Question: I'm trying to set last month 'xAxis' of dynamic data dynamic data.

If the graph last value month is aug 20, it should follow in previous months too. e.g. aug 19, aug 18, aug 17. And if it is oct 20, it should be oct 19, oct 18, oct 17.
Highcharts xAxis is 'datetime' it is adjusting as per dynamic data.
'''
Highcharts.chart('container', {
chart: {
type: 'line'
},
title: {
text: 'Monthly Average Temperature'
},
xAxis: {
type: 'datetime',
labels:{
/*formatter: function(){
var getDate = new Date(this.value);
var months = ['Jan', 'Feb', 'Mar', 'Apr', 'May', 'Jun', 'Jul', 'Aug', 'Sep', 'Oct', 'Nov', 'Dec'];
var mMonth = getDate.getMonth() === 0 ? 11 : getDate.getMonth() - 1;
return months[mMonth] +', '+ getDate.getFullYear().toString().substr(-2);
},*/
//offsetY:-10000,
//enable:true,
//distance:100,
//align:'right'
//skew3d:true
//x:-30,
//y: 0
//left:1000
//align: 'left',
},
//tickPixelInterval: 72,
//visible:false,
endOnTick:true,
//endOnTick:true,
//tickmarkPlacement:'on',
//tickWidth: 1,
//min:1
//offset: -30,
//enabled:false,
//offsetX:-100
//
//left: -10
},
yAxis:{
offset:0
},
/*plotOptions: {
line : {
dataLabels : {
enabled : true,
formatter: function() {
var first = this.series.data[0],
last = this.series.data[this.series.data.length - 1];
//return this.x;
if ((this.point.category === first.category && this.point.x === first.x) ||
(this.point.category === last.category && this.point.x === last.x)) {
console.log(this.x);
//return this.x;
}
return "";
}
},
}
},*/
series: [{
name: 'Tokyo',
data: [
[1596240000000, 5.32],
[1593561600000, 8.12],
[1590969600000, 11.29],
[1588291200000, 5.35],
[1585699200000, 5.99],
[1583020800000, 7.97],
[1580515200000, 6.98],
[1577836800000, 4.59],
[1575158400000, 3.63],
[1572566400000, 3.85],
[1569888000000, 9.98],
[1567296000000, 5.53],
[1564617600000, 9.72],
[1561939200000, 10.61],
[1559347200000, 6.13],
[1556668800000, 8.23],
[1554076800000, 7.77],
[1551398400000, 4.38],
[1548979200000, 5.11],
[1546300800000, 6],
[1543622400000, 5.59],
[1541030400000, 5.35],
[1538352000000, 3.87],
[1535760000000, 1.94],
[1533081600000, 4.33],
[1530403200000, 4.16],
[1527811200000, 3.18],
[1525132800000, 4.38],
[1522540800000, 3.43],
[1519862400000, 7.92],
[1517443200000, 3.45],
[1514764800000, 4.14],
[1512086400000, 3.38],
[1509494400000, 4.99],
[1506816000000, 6.02],
[1504224000000, 4.11],
[1501545600000, 6.19],
[1498867200000, 7.33],
[1496275200000, 5.06],
[1493596800000, 5.01],
[1491004800000, 2.93],
[1488326400000, 1.2]
]
}]
});
'''
'''
/* .highcharts-axis.highcharts-xaxis .highcharts-tick{
transform:translateX(-30px);
} */
'''
'''
<script src="https://code.highcharts.com/highcharts.js"></script>
<script src="https://code.highcharts.com/modules/exporting.js"></script>
<script src="https://code.highcharts.com/modules/export-data.js"></script>
<script src="https://code.highcharts.com/modules/accessibility.js"></script>
<figure class="highcharts-figure">
<div id="container"></div>
</figure>
'''
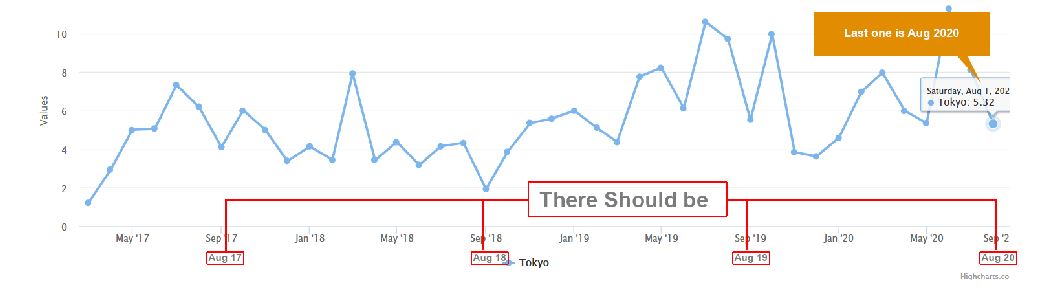
Answer: You can use 'tickPositioner' and 'labels.formatter' functions:
'''
xAxis: {
...,
tickPositioner: function() {
var ticks = [],
dataMax = this.dataMax,
oneYear = 1000 * 60 * 60 * 24 * 30 * 12;
for (var i = dataMax; i >= this.dataMin; i -= oneYear) {
ticks.push(i);
}
return ticks.reverse();
},
labels: {
formatter: function() {
return Highcharts.dateFormat('%b %y', this.value);
}
...
}
'''
---
<URL>
<URL>
<URL>